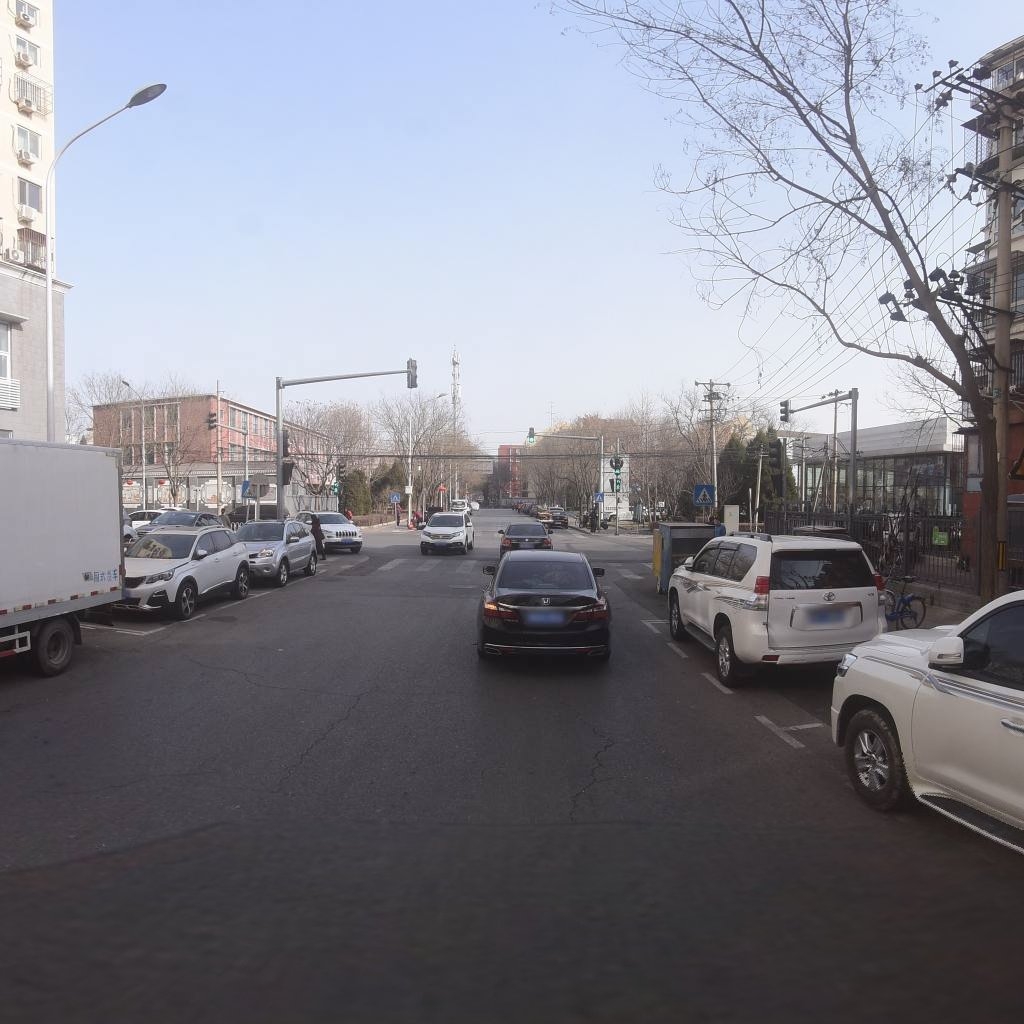
Region: Xicheng
Road damage annotations: transverse crack, transverse crack, longitudinal crack, longitudinal crack